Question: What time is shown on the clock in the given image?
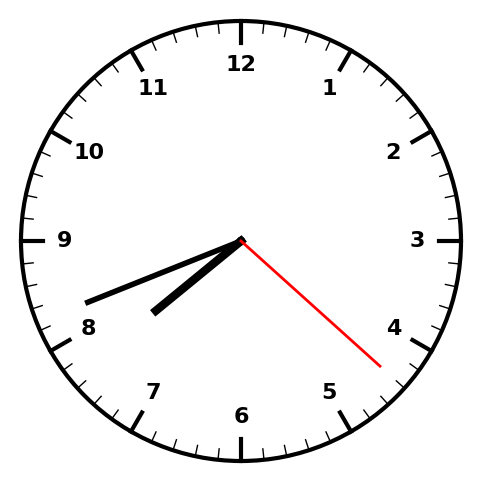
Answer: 07:41:22